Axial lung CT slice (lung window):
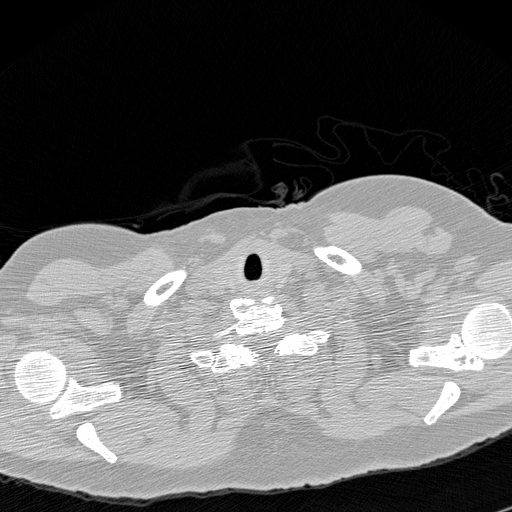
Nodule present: no